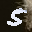
Label: 5